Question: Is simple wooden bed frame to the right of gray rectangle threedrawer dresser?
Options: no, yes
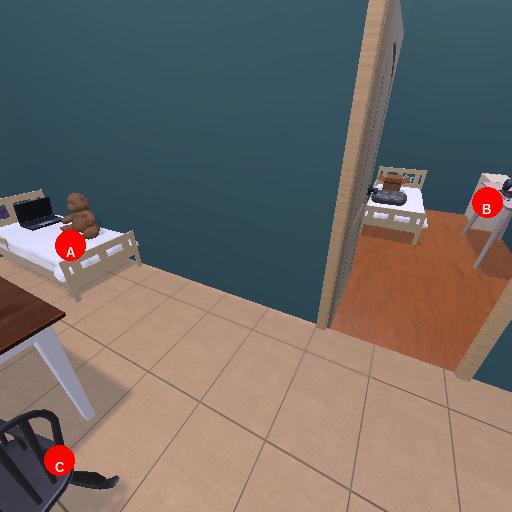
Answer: no